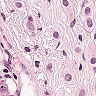
Metastatic tissue present: yes